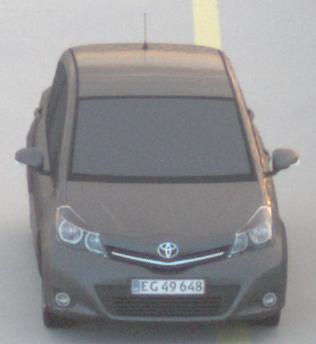
Make: Toyota
Model: Yaris 1.0
Detailed model: Yaris (XP9)
Model produced from: 2009/01
Model produced until: 2010/10
Doors: 3
Color: gray
Road condition: dry road
Daytime: sunrise or sunset
Contrast: low contrast